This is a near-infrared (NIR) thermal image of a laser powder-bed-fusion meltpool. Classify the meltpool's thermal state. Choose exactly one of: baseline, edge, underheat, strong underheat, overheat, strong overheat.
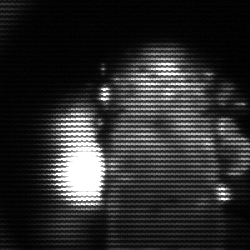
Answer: strong underheat